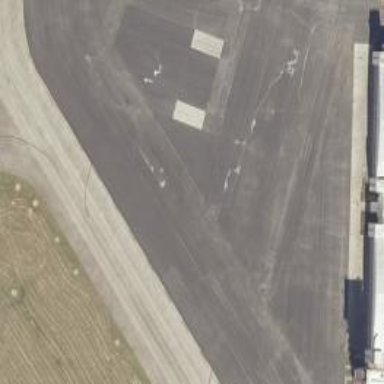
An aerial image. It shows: Image of taxiway at airport.